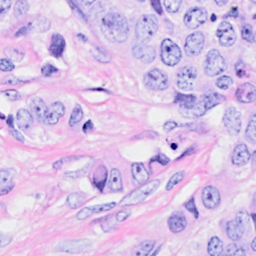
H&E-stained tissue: Breast